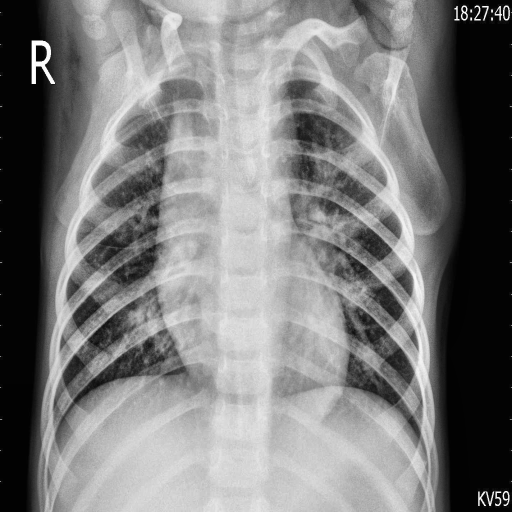
Finding: PNEUMONIA